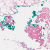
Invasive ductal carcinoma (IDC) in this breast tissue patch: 0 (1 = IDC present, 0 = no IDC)